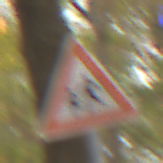
Verkehrszeichen: KinderRechts
Umgebung: Outdoor, Nature
Tageszeit: Midday
Wetter: Overcast
Licht: Natural
Jahreszeit: NotSpecified
Kontrast: LowContrast